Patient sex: M
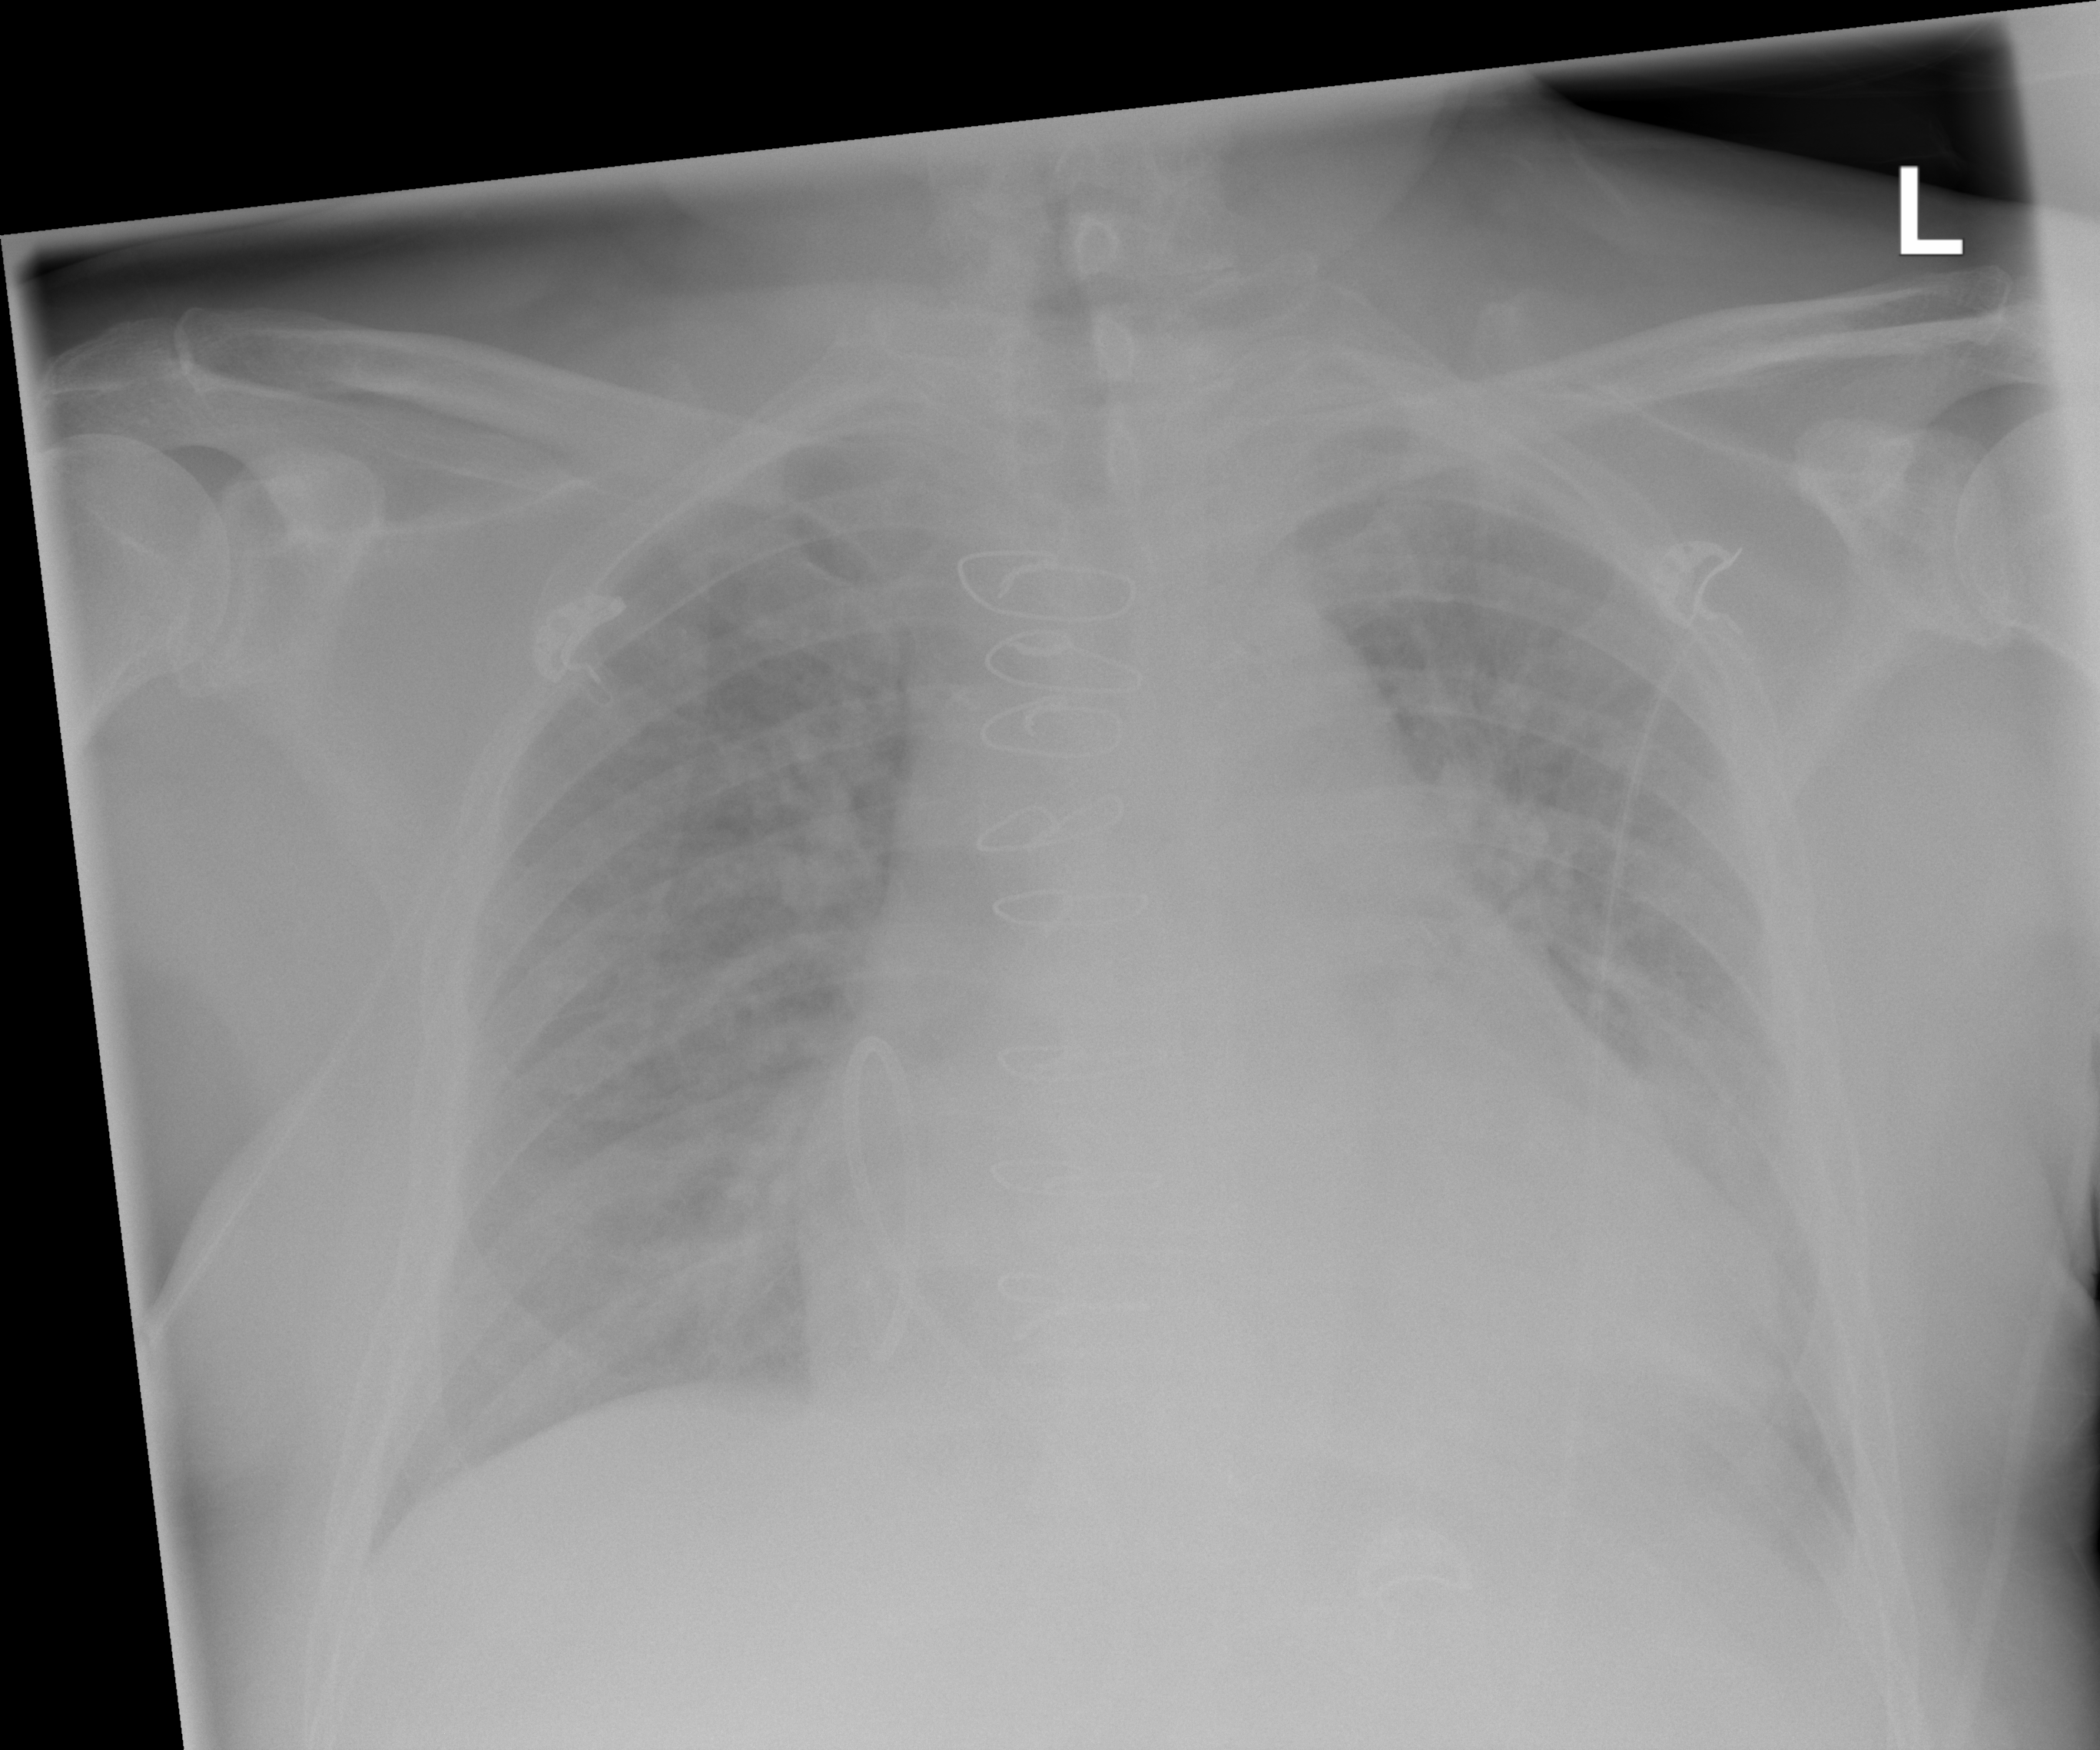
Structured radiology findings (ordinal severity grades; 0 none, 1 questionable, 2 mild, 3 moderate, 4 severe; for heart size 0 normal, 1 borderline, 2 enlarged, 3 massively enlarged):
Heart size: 2
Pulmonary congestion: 2
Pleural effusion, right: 0
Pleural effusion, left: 2
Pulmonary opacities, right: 0
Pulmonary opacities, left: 0
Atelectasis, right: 0
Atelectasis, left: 2